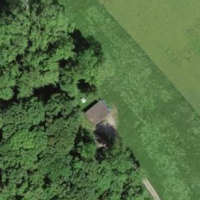
EUNIS habitat code: 44
Species observed at this site:
Campanula trachelium